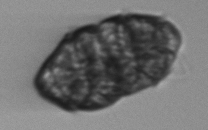
Label: Margalefidinium